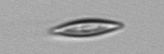
Label: pennate